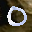
Label: 0